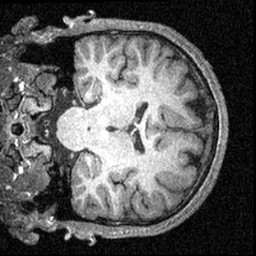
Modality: T1w
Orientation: coronal
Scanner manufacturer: siemens
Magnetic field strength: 3 T
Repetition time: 1.57 s
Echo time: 0.00304 s